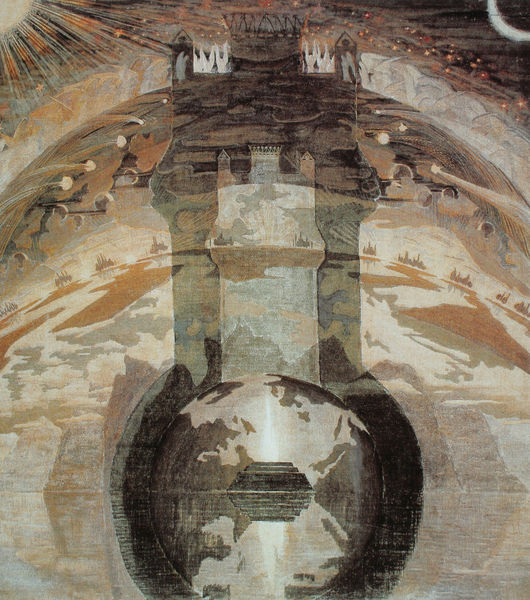
Titel: Rex
Künstler: Mikolajus Ciurlionis
Standort: Kaunas
Institution: Museum Ciurlionis
Schlagwörter: blau, dunkel, feuer, gemälde, himmel, meer, schatten, wasser, weiß, wolken, fluss, grün, landschaft, menschen, stadt, braun, grau, hell, licht, männer, nacht, orange, schwarz, säulen, haus, schloss, ball, muster, ornament, teppich, mensch, hände, erde, spiegelung, sonne, land, auge, wald, kreis, rund, turm, engel, abstrakt, berge, gebirge, modern, tag, thron, wandteppich, tor, zinnen, punkte, mond, burg, türme, palast, strahlen, festung, gestirne, halbmond, mondsichel, sterne, kugel, halbkreis, erdkugel, karte, sonnenstrahlen, städte, gewebe, globus, welt, gerundet, schlösser, inseln, zinne, weltkugel, meere, firmament, monde, weltbild, kosmos, kontinente, flüße, planeten, erdkern, ozeane, e, hasz, murg, süäulen